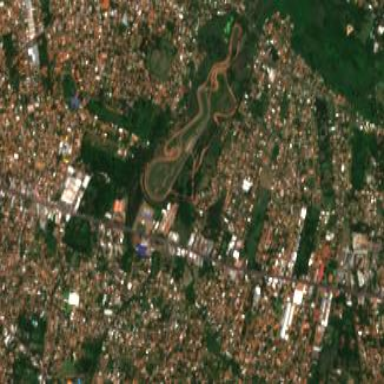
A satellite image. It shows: Karting raceway for sports activities.